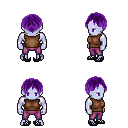
a pixel art fantasy rpg character, male body template, dark elf, purple skin, brown sleeveless shirt, magenta pants, purple parted hairstyle, ghillies, four views (front, back, left, right), 2x2 character sprite sheet, small pixel art, hard edges, no anti-aliasing